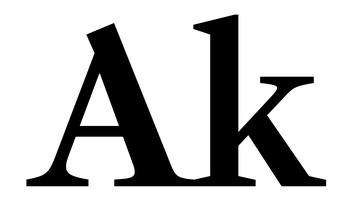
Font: LibreCaslonText_SemiBold